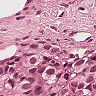
Metastatic tissue present: yes